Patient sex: M
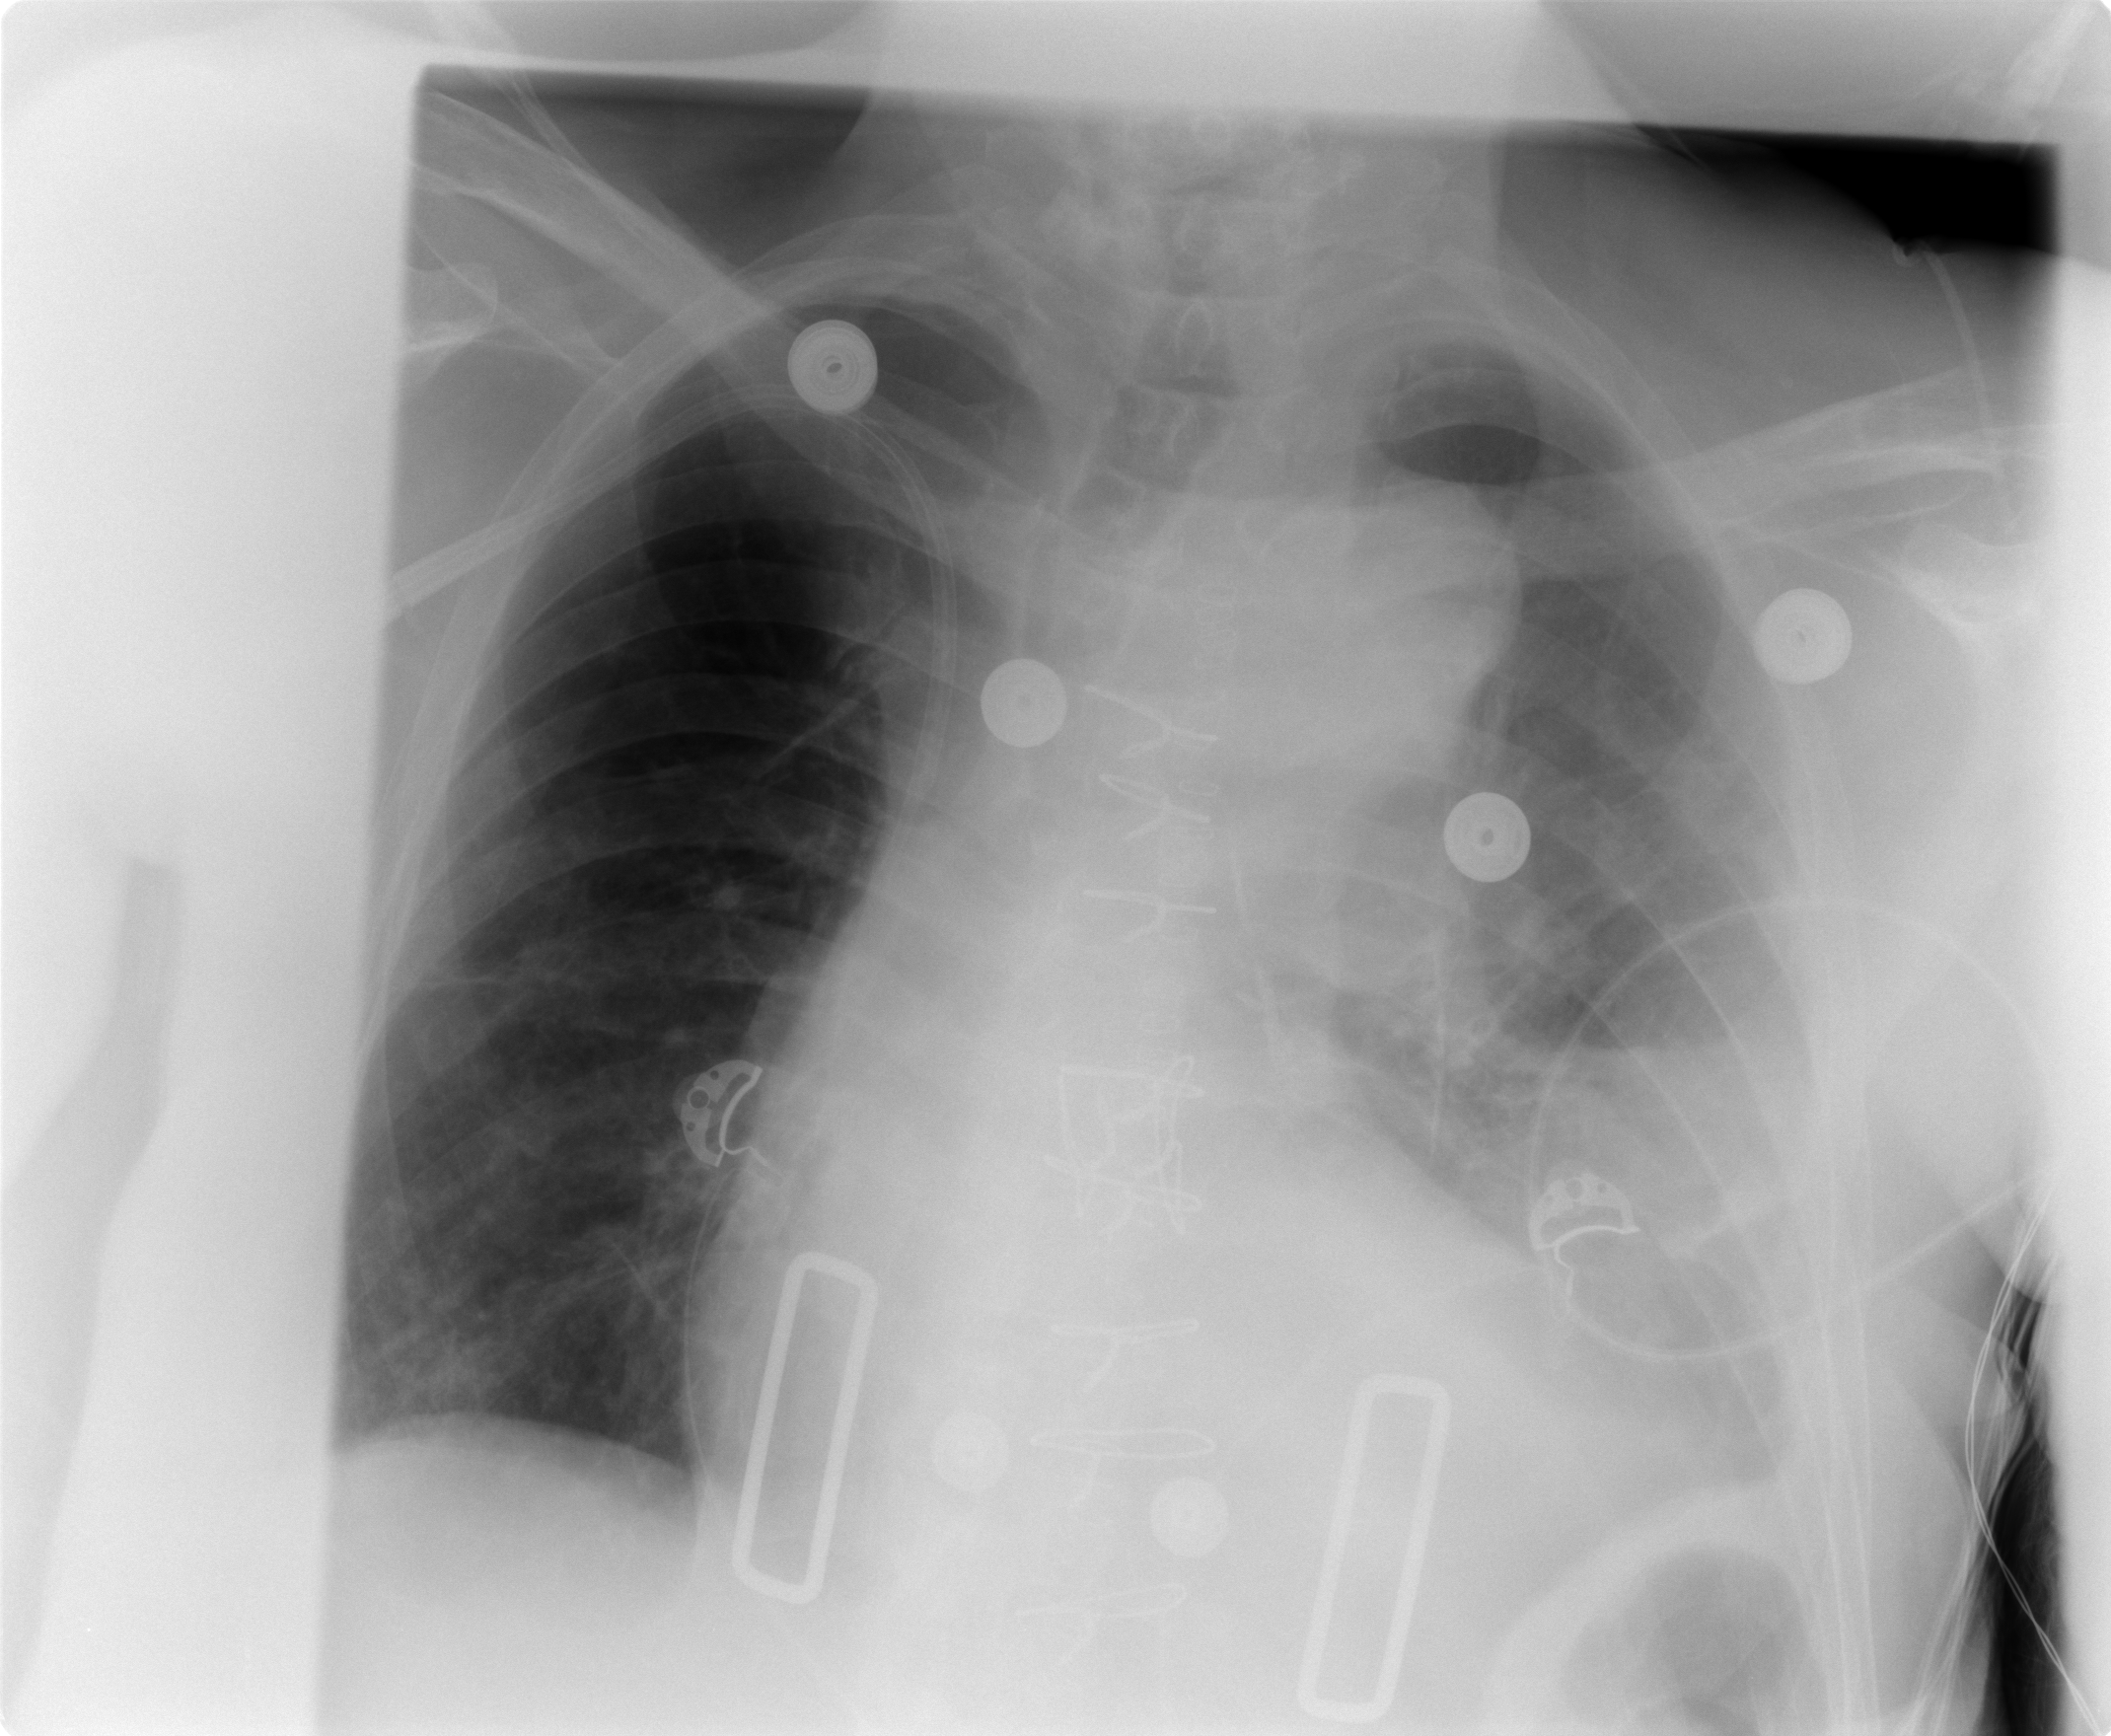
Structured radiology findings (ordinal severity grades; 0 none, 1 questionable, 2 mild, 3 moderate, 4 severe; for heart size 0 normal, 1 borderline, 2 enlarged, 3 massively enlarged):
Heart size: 2
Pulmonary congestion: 0
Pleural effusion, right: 0
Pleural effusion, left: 2
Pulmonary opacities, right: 0
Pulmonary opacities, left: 3
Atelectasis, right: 0
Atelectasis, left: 3